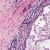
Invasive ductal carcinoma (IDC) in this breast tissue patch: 0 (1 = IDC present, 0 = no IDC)